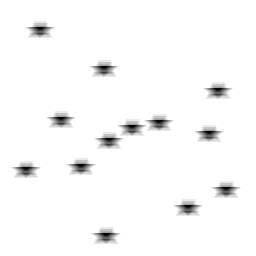
Squares: 0
Triangles: 0
Stars: 13
Total shapes: 13